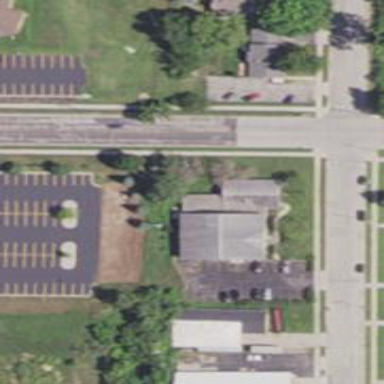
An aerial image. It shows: Veterinary facility.